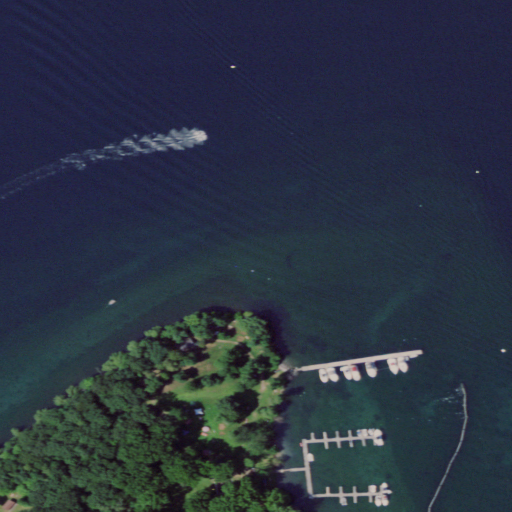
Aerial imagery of cape in New York named Canoe Point containing open water, deciduous forest, unknown, mixed forest, and grassland